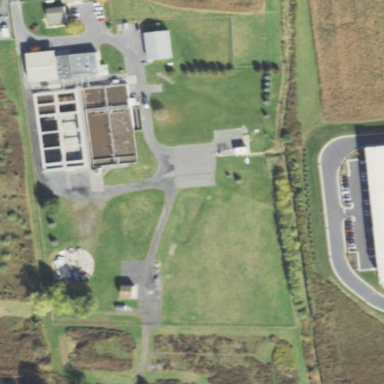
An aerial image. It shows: Industrial area with wastewater treatment plant.